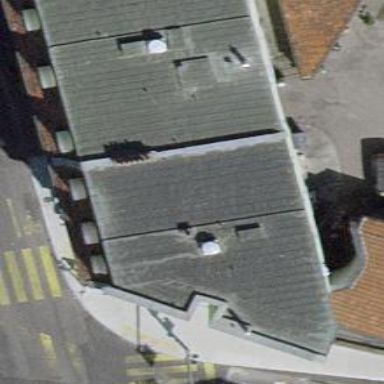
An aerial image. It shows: Restaurant.